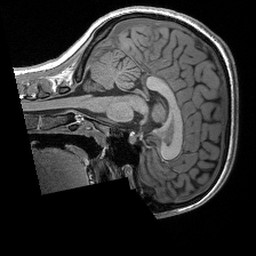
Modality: T1w
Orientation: sagittal
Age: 19
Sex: female
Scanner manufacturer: siemens
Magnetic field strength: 3 T
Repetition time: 2.4 s
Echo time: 0.00191 s